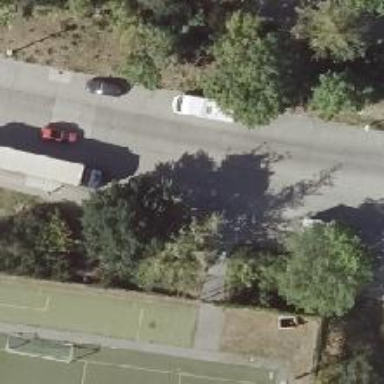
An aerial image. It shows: Residential road with concrete surface. There is separate sidewalk.